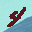
Label: 4